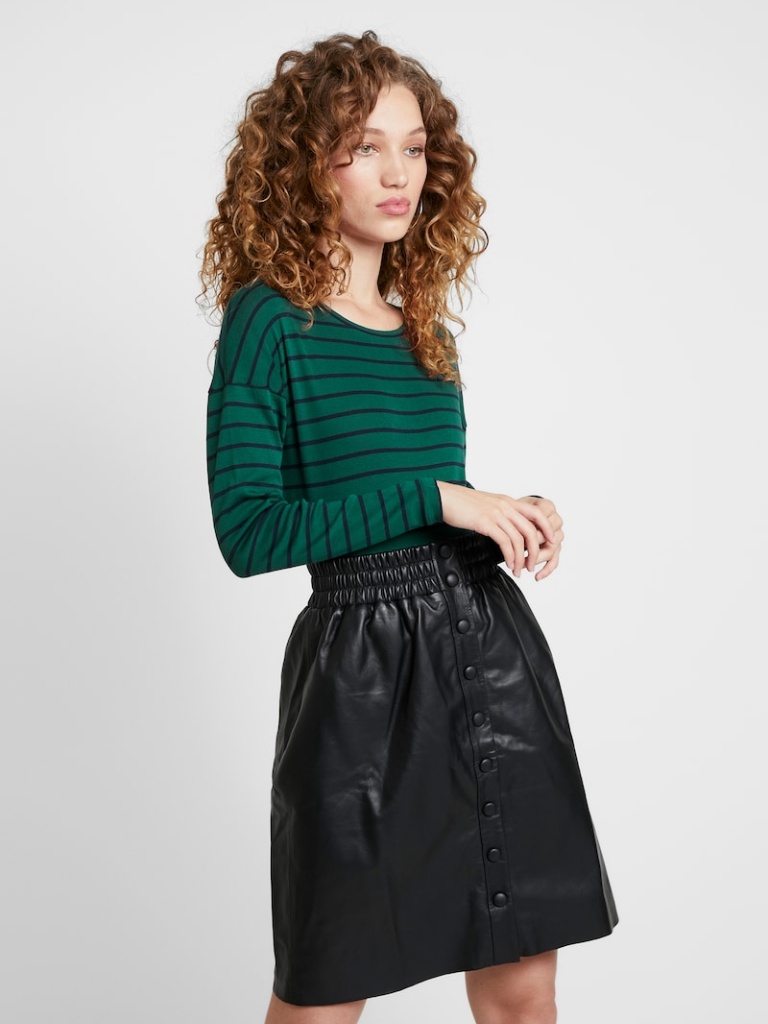
knit relaxed a long-sleeved with the sleeves down hip length Fully Tucked in crew sweater